Question: My JSON data is like:
'''
{
%: 0,
Absent: 1,
Month: "May 2019",
Present: 0
}
'''
and i want access % data in my code but its giving me error,
i have tried e.g :
'''
i.%
'''
like normal access of json data
'''
<ion-row class="row2" *ngFor='let i of mainData'>
<ion-col>
<div class="col-1 div-font">{{i.Month}}</div>
</ion-col>
<ion-col>
<div class="div-font">{{i.Present}}</div>
</ion-col>
<ion-col>
<div class="div-font">{{i.Absent}}</div>
</ion-col>
<ion-col size="2.5">
<div class="div-font">{{i.%}}</div>
</ion-col>
</ion-row>
'''

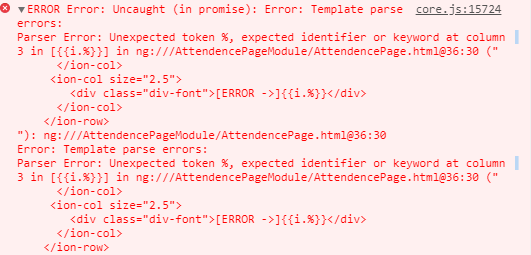
Answer: You can access any property if you use 'obj['prop']' instead of 'obj.prop', although this kinda goes against type safety/pattern matching, and will mean that if you change a property later on (say '%' to 'percent'), you will manually have to change every 'obj['%']' to 'obj.percent' (or 'obj['percent']' but please dont).
I would recommend changing your JSON response to have '%' be another property name instead, something that doesn't include special character if possible.
If you can't change it or really want to stick with it just use:
'''
<div class="div-font">{{i['%']}}</div>
'''
instead.